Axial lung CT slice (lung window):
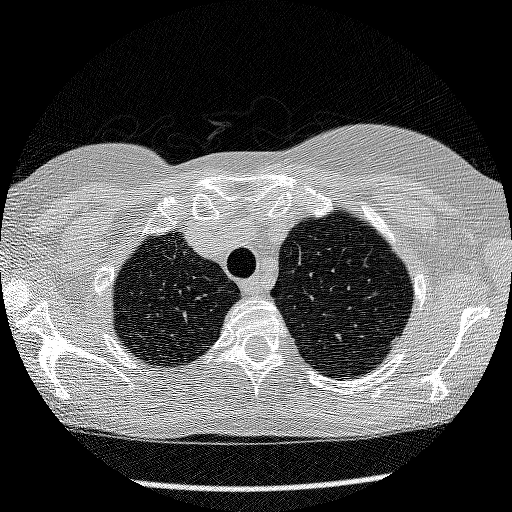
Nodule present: no